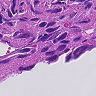
Metastatic tissue present: yes